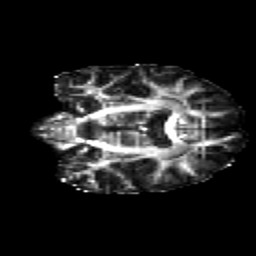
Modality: FA
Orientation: coronal
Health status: healthy
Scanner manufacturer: siemens
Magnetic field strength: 3 T
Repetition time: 12 s
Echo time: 0.092 s